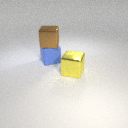
large blue rubber cube behind large yellow metal cube